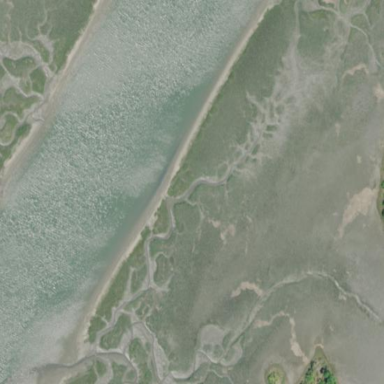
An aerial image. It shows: Marsh wetland with tidal influence.